Question: I don't have much experience in Java, but I am attempt to write a simple rogue-like game to familiarize myself with it, and I am just wondering how I would go about creating an interface like this:

Are there any obvious ways that you would go about something like this? Being new to Java, I really have no idea what the best method would be.
Sorry to be vague!
Thanks
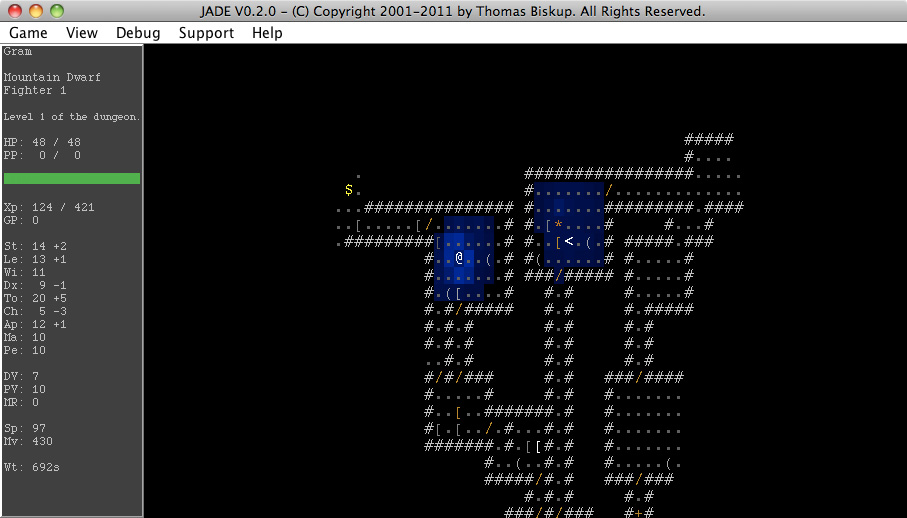
Answer: Better late than never, right? You may want to check <URL>.